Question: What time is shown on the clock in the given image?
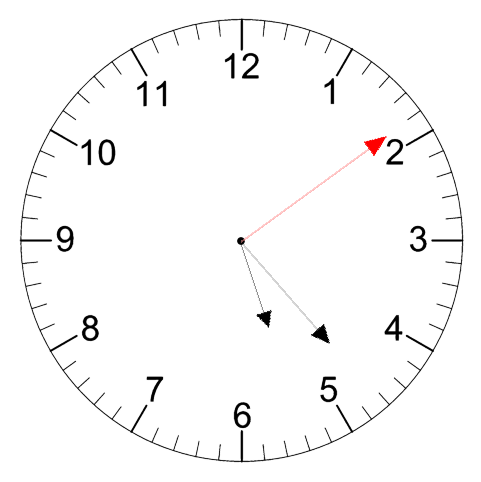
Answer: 05:23:09